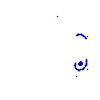
Particle: electron